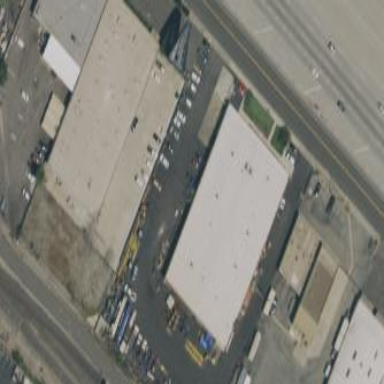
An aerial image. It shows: Warehouse.